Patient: sex M, age 67
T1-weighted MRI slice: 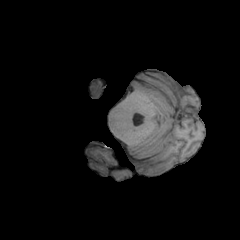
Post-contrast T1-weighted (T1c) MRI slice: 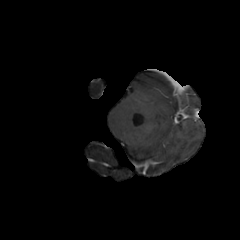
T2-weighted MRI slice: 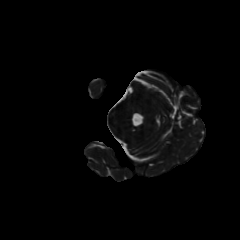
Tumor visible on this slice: no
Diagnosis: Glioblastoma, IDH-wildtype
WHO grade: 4